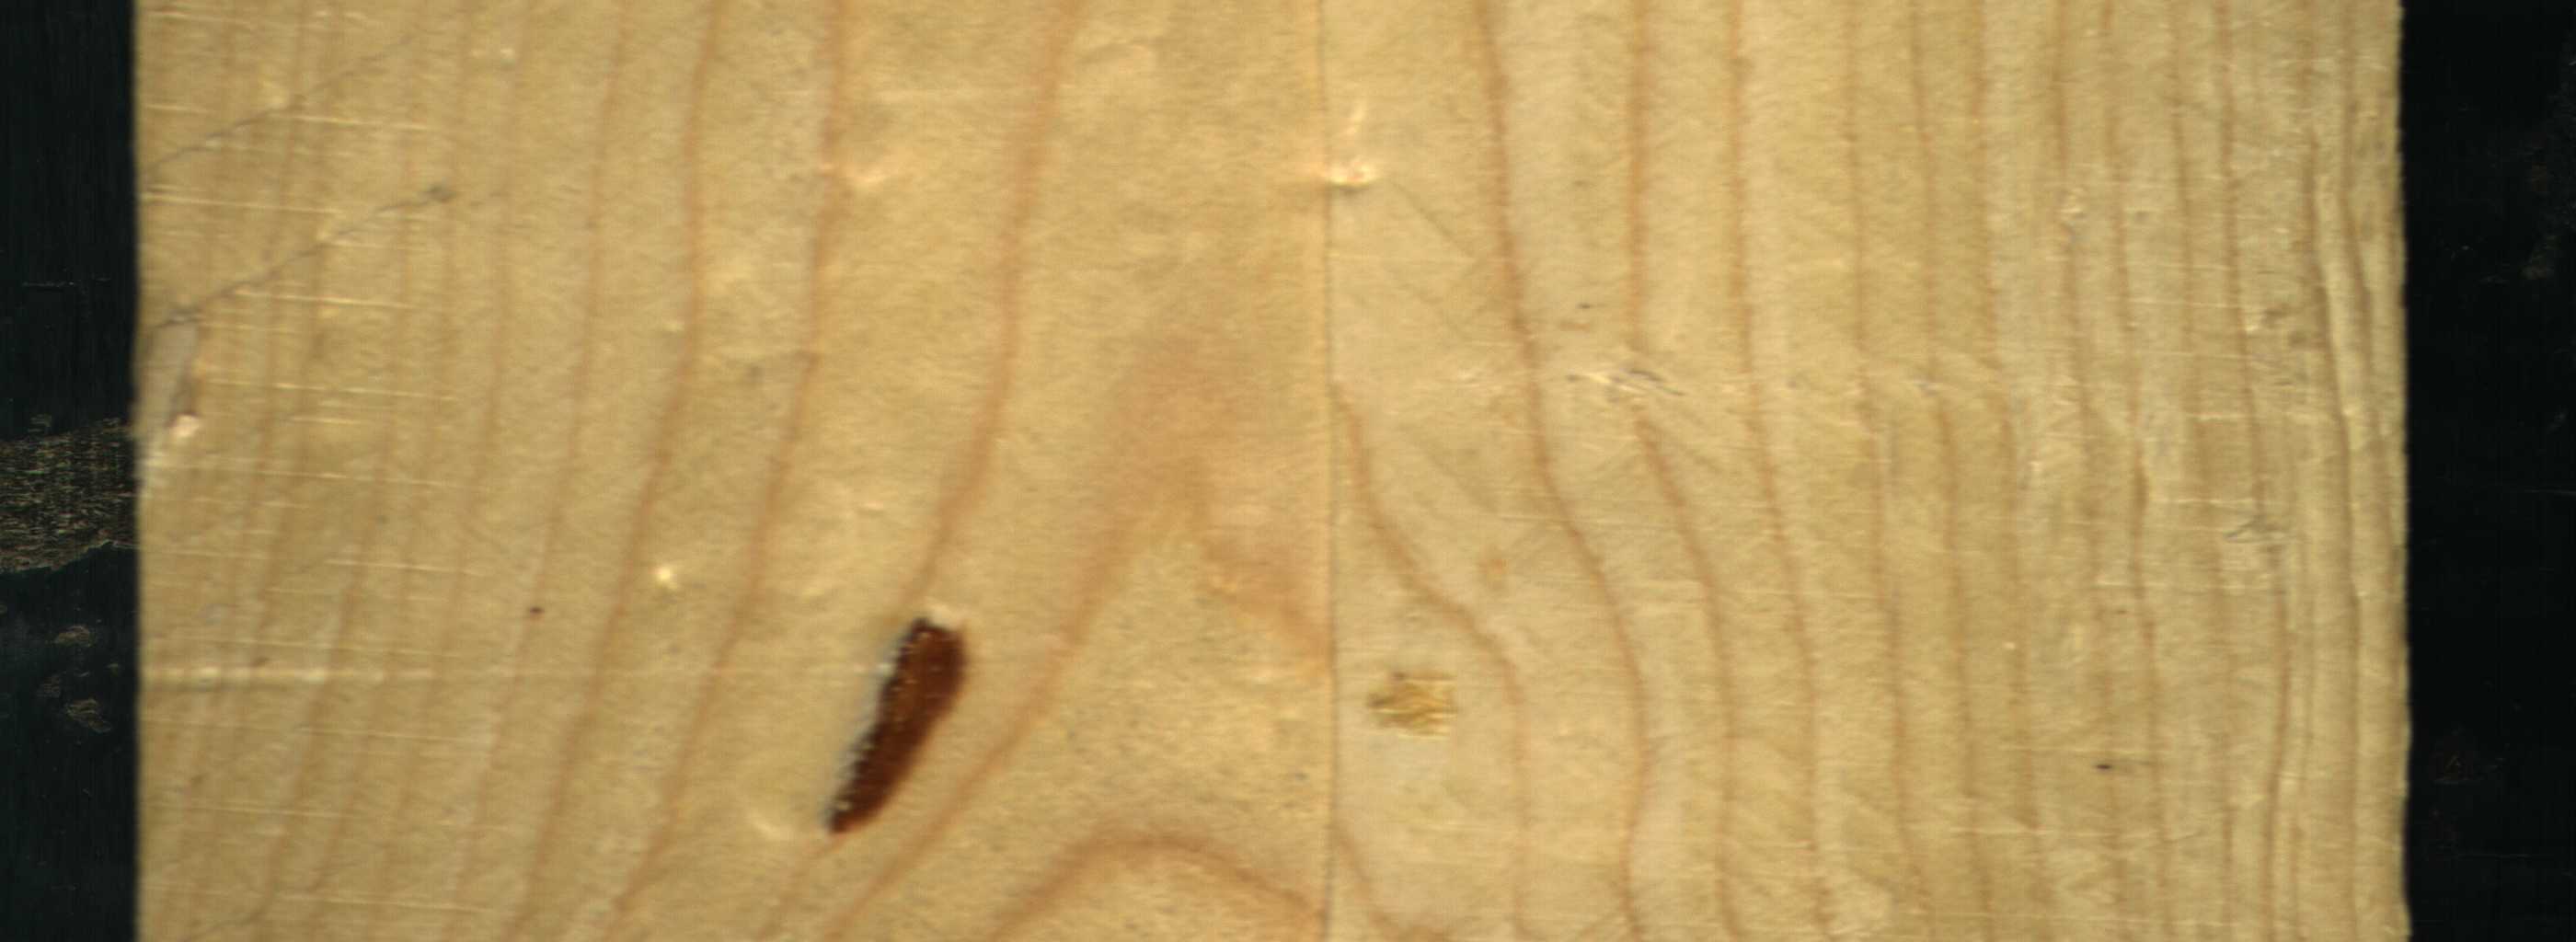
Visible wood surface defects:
resin
resin